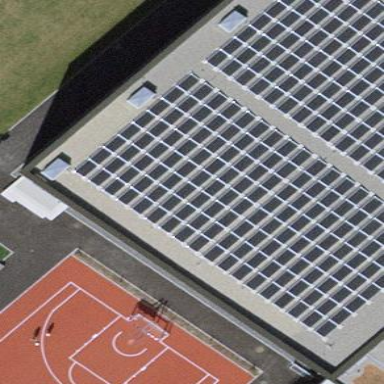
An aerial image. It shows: Solar power generator.